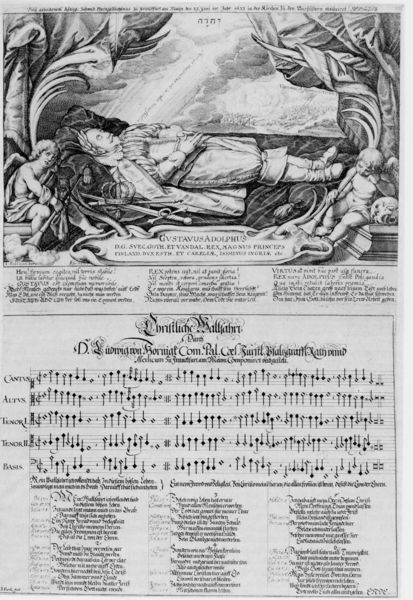
Titel: GUSTAVUS ADOLPHUS
Künstler: Johann Hülsmann
Institution: (Seriendruck)
Schlagwörter: blätter, flügel, himmel, mann, schatten, schlaf, umhang, weiß, wolken, grau, licht, schwarz, wolke, augen, barock, leiche, mensch, sockel, tod, tot, toter, trauer, bildnis, hände, vorhang, kirche, mantel, blatt, gesang, musik, krone, engel, putte, schrift, papier, liegen, noten, schwer, grafik, graphik, spalten, kaiser, könig, tafel, inschrift, liegend, denken, strahlen, druck, radierung, stich, titel, seite, illustration, schwarzweiß, schwert, schwerter, text, zeitung, überschrift, stiefel, kranz, gustav adolf, namen, begräbnis, grab, leichnam, totenbett, gedicht, messe, religiös, sonnenstrahlen, baldachin, feldherr, trompeten, posaune, kupferstich, aufgebahrt, putti, fraktur, strophen, verse, mittelalterlich, lied, grabmal, lager, geist, kriche, musiknoten, trompete, epitaph, liegender, majuskel, aufbahrung, seriendruck, genien, strophe, vers, liedtext, notenlinien, schert, inspiration, kindern, melodie, strohen, palten, zu, gustav adolph, gustav adols, christliche wallfahrt